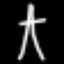
Label: The Eiffel Tower